Field crop: maize
Growth stage: 2
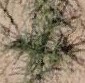
Species: salsola